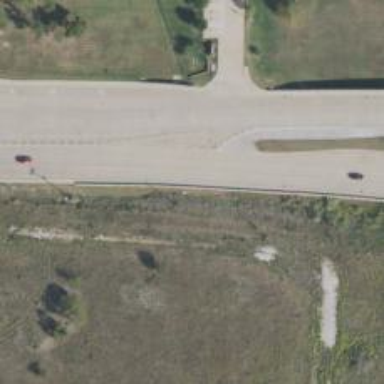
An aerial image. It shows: Secondary link road.